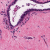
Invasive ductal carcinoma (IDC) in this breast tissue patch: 0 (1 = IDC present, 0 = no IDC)